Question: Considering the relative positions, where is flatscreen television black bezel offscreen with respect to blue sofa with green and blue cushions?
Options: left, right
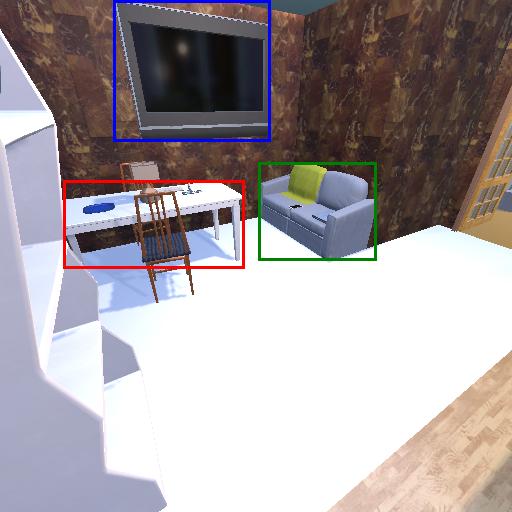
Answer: left